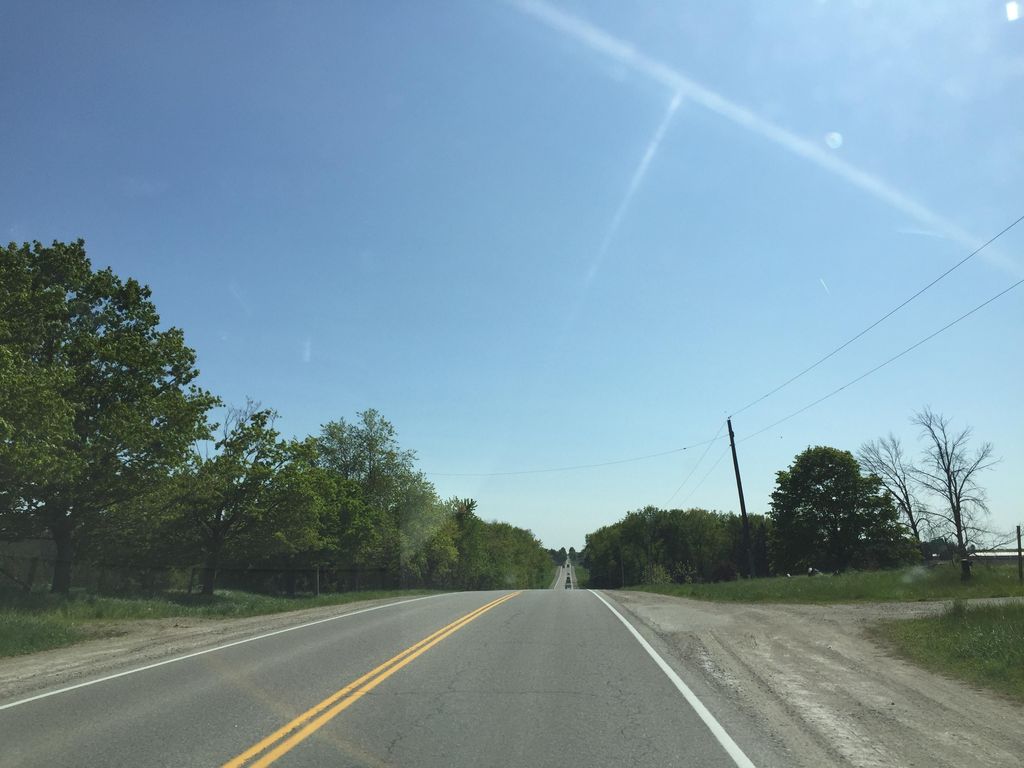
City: kitchener-waterloo